Field crop: tomato
Growth stage: 1
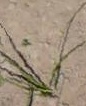
Species: cyperus